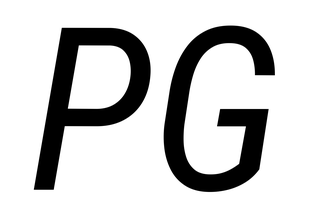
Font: Roboto-Italic_Condensed_Italic